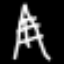
Label: The Eiffel Tower